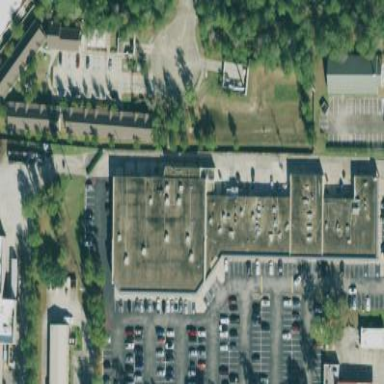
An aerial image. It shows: Retail building.